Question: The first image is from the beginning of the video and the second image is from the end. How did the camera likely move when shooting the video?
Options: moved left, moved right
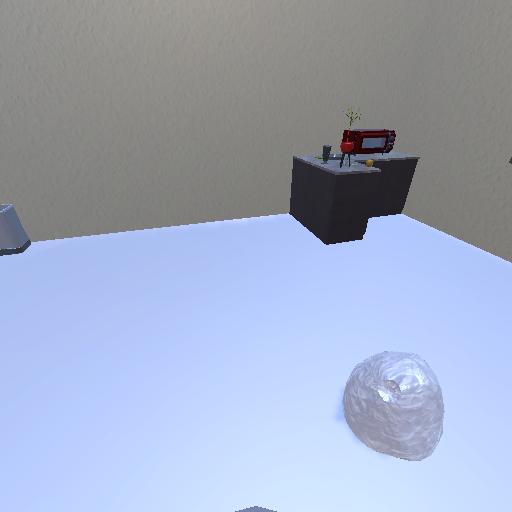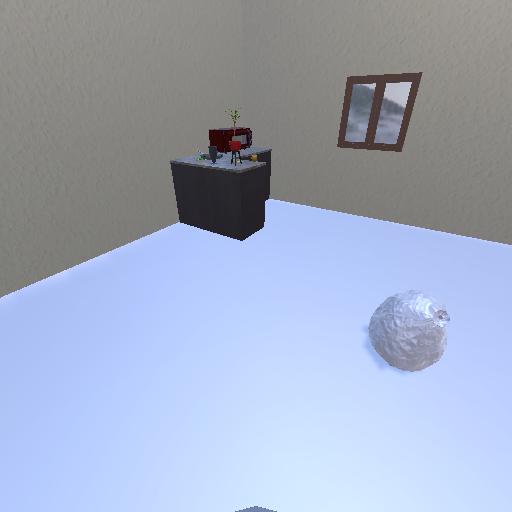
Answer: moved left